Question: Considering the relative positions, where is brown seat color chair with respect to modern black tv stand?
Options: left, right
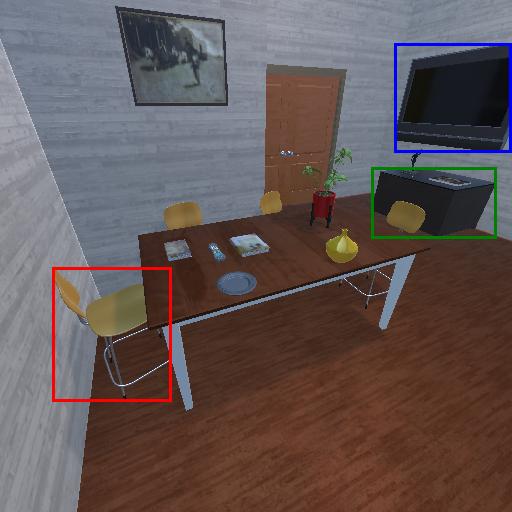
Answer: left